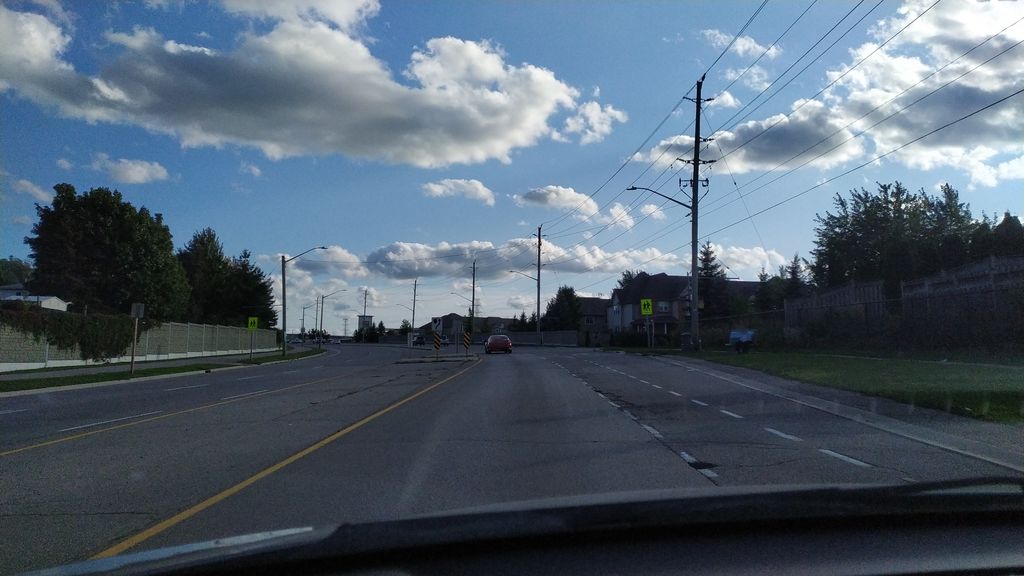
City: kitchener-waterloo